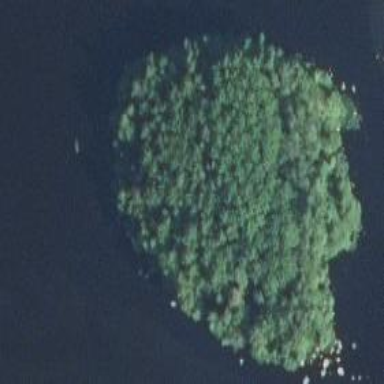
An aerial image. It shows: Islet.